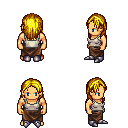
a pixel art fantasy rpg character, male body template, human, tanned skin, white pirate shirt, robe skirt, blonde long hairstyle, metal boots, four views (front, back, left, right), 2x2 character sprite sheet, small pixel art, hard edges, no anti-aliasing